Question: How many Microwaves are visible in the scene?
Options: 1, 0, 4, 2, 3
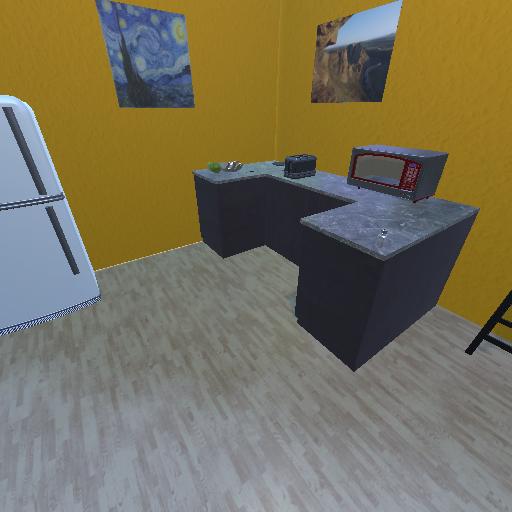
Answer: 1